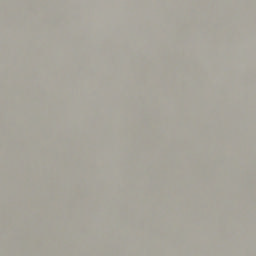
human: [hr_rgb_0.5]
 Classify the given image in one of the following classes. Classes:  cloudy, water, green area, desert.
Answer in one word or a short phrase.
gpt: cloudy